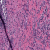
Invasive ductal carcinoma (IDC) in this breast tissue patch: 0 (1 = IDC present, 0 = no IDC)